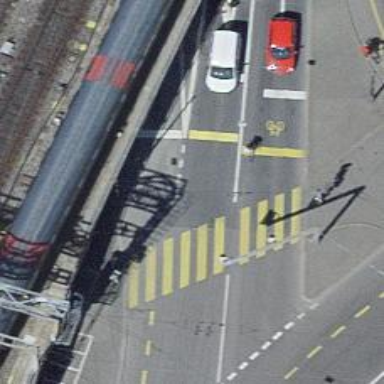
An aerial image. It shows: Road with traffic signals.